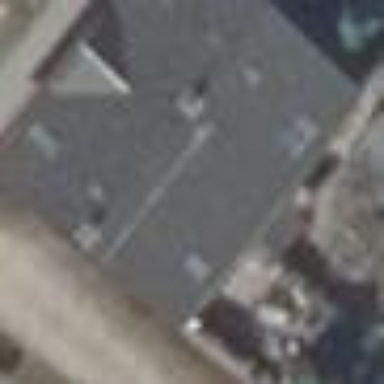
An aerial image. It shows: Detached building.